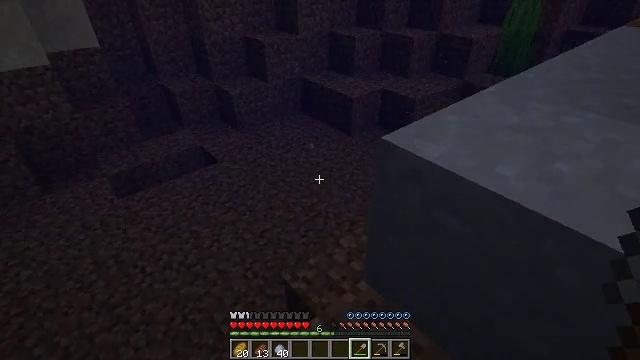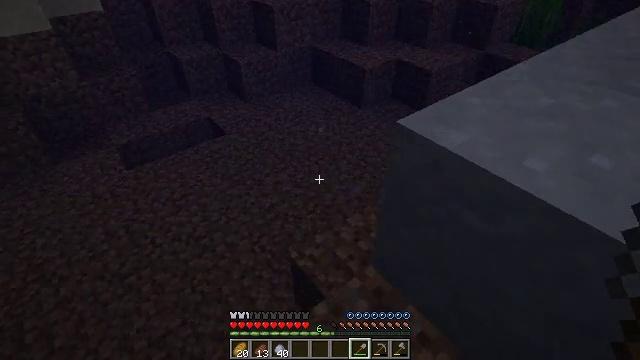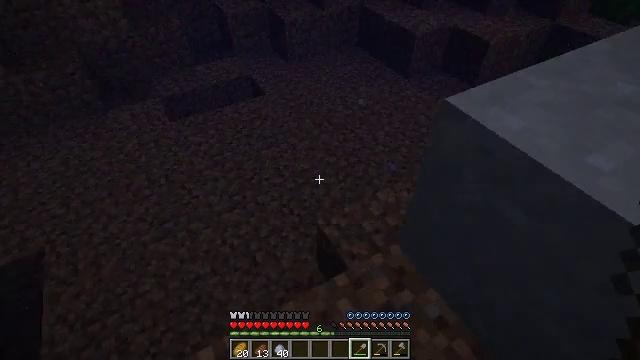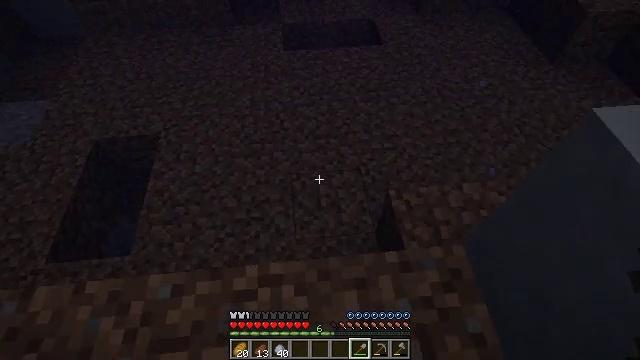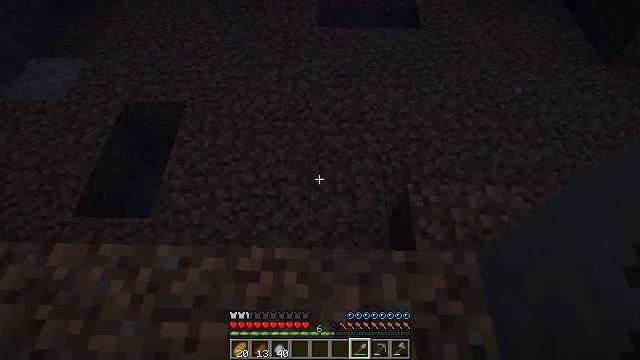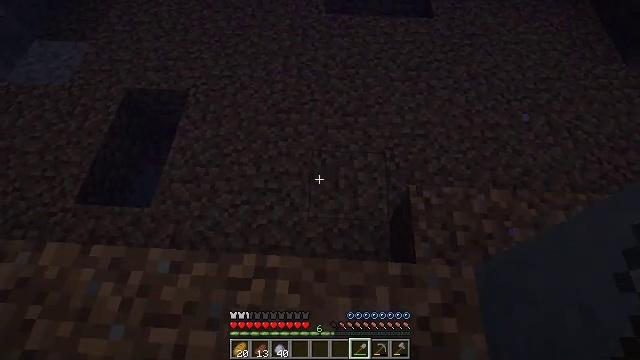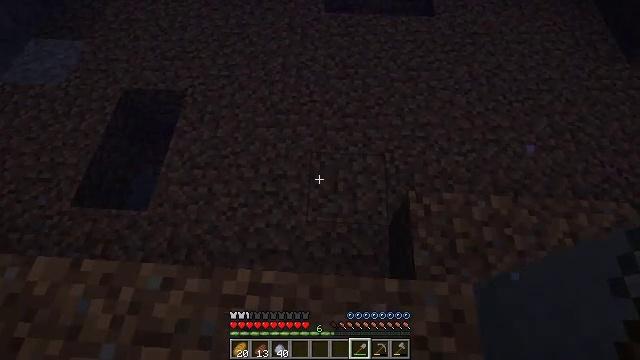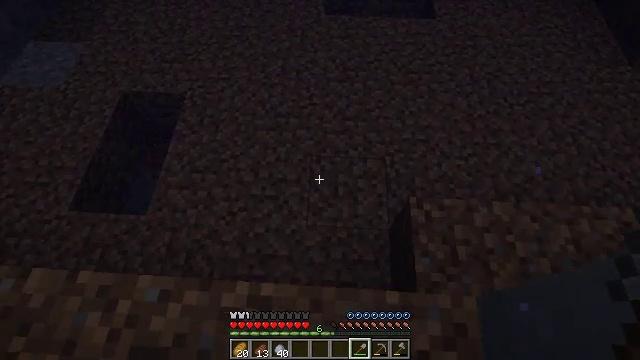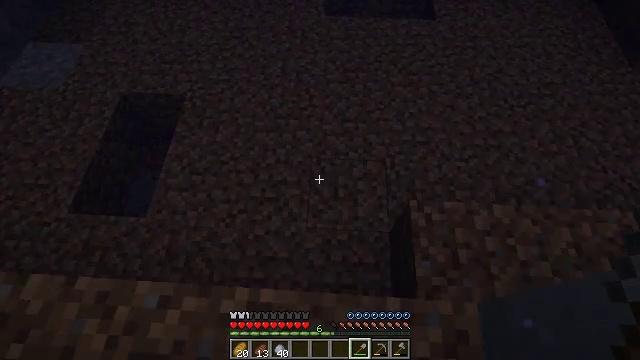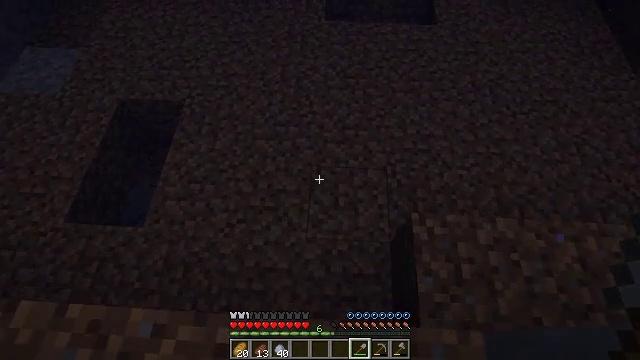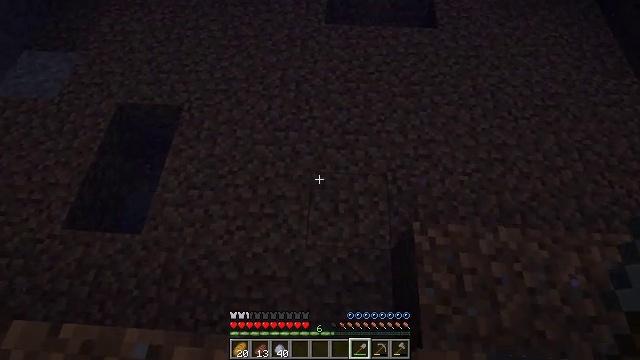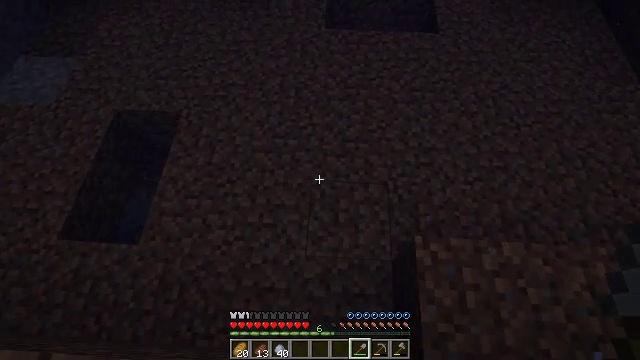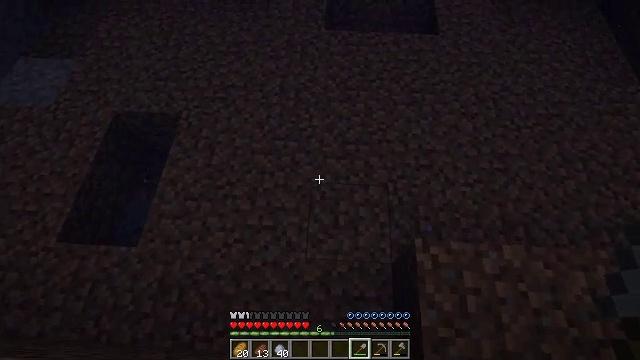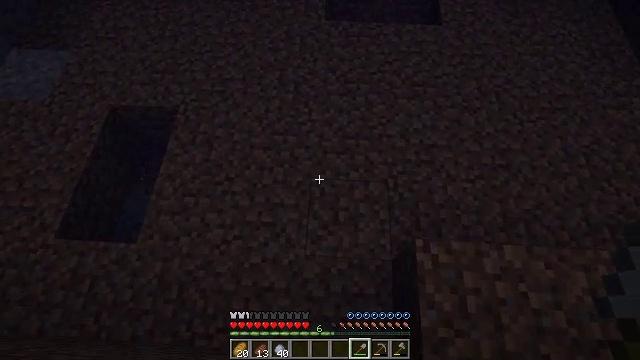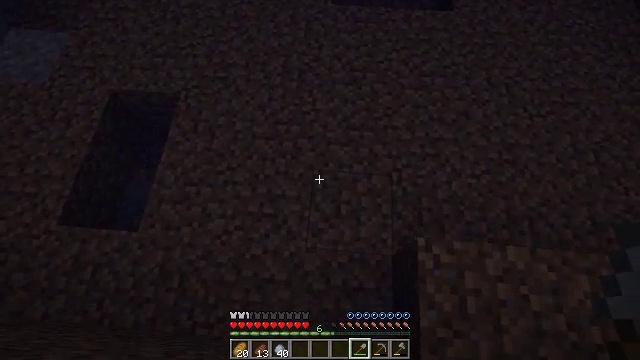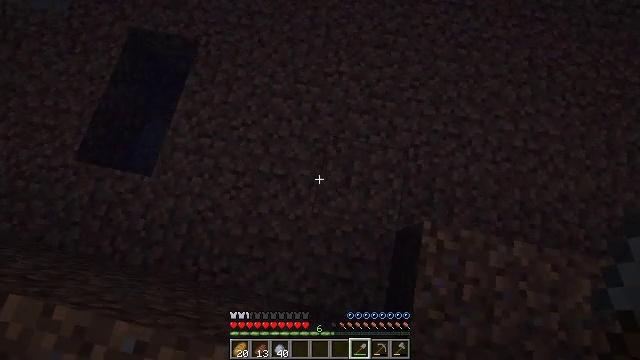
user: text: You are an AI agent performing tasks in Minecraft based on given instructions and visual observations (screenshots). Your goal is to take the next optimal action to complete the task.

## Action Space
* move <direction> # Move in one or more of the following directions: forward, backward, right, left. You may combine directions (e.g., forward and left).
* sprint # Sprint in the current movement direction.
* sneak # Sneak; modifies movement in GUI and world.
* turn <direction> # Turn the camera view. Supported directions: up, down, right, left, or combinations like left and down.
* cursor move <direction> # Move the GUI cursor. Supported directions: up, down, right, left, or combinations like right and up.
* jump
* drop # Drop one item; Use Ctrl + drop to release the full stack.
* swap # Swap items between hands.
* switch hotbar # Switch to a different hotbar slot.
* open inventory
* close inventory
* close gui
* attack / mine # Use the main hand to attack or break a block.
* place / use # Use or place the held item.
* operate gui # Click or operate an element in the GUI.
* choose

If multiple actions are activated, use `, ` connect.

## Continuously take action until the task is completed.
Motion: motion action
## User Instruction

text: Dig up clay found underwater.
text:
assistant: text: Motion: move forward, turn left and down
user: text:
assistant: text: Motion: move forward, turn left and down
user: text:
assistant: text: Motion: move forward, turn left and down
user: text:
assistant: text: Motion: move forward, turn left and down
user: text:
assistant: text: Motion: move forward, turn left and down
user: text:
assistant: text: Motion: move forward and move left
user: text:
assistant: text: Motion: move forward and move left
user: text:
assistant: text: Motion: move forward
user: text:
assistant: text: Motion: move forward
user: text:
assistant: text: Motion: move forward
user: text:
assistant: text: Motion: move forward
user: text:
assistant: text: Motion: move forward
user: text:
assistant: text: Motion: move forward, turn down
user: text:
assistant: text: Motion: move forward, turn left and down
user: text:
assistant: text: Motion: move forward, turn left and down
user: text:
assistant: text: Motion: move forward and move right, turn left and down
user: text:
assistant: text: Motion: move forward and move right, turn left and down
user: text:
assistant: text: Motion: move forward and move right, turn left
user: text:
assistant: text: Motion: move forward and move right, turn left
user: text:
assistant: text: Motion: move forward and move right, turn left
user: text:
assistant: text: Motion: move forward and move right, turn left and up
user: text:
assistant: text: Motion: move forward and move right, turn left and up
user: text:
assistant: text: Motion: move forward and move right, turn left and up
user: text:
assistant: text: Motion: move forward and move right, turn left and up
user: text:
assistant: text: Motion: move forward and move right, turn up
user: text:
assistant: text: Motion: move forward and move right
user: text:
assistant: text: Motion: move forward and move right
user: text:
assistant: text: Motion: move forward and move right
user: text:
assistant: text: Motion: move forward and move right
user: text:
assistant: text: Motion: move forward and move right, jump